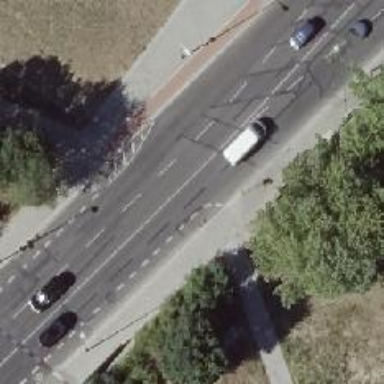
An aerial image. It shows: Primary road with asphalt surface and separate sidewalks. There is designated lane for cyclists on both sides.